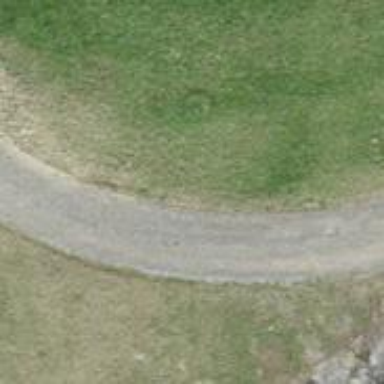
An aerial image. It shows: Gravel track.